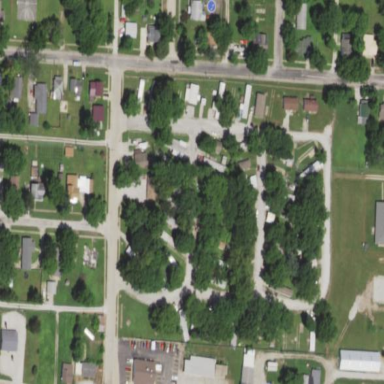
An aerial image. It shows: Residential area designated as trailer park.